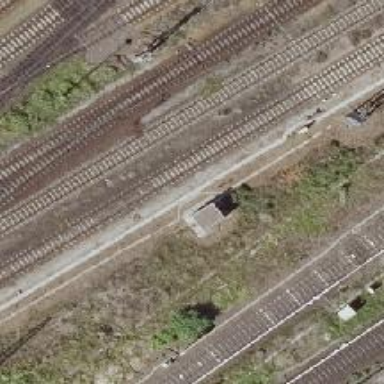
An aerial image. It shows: Railway signal.